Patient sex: F
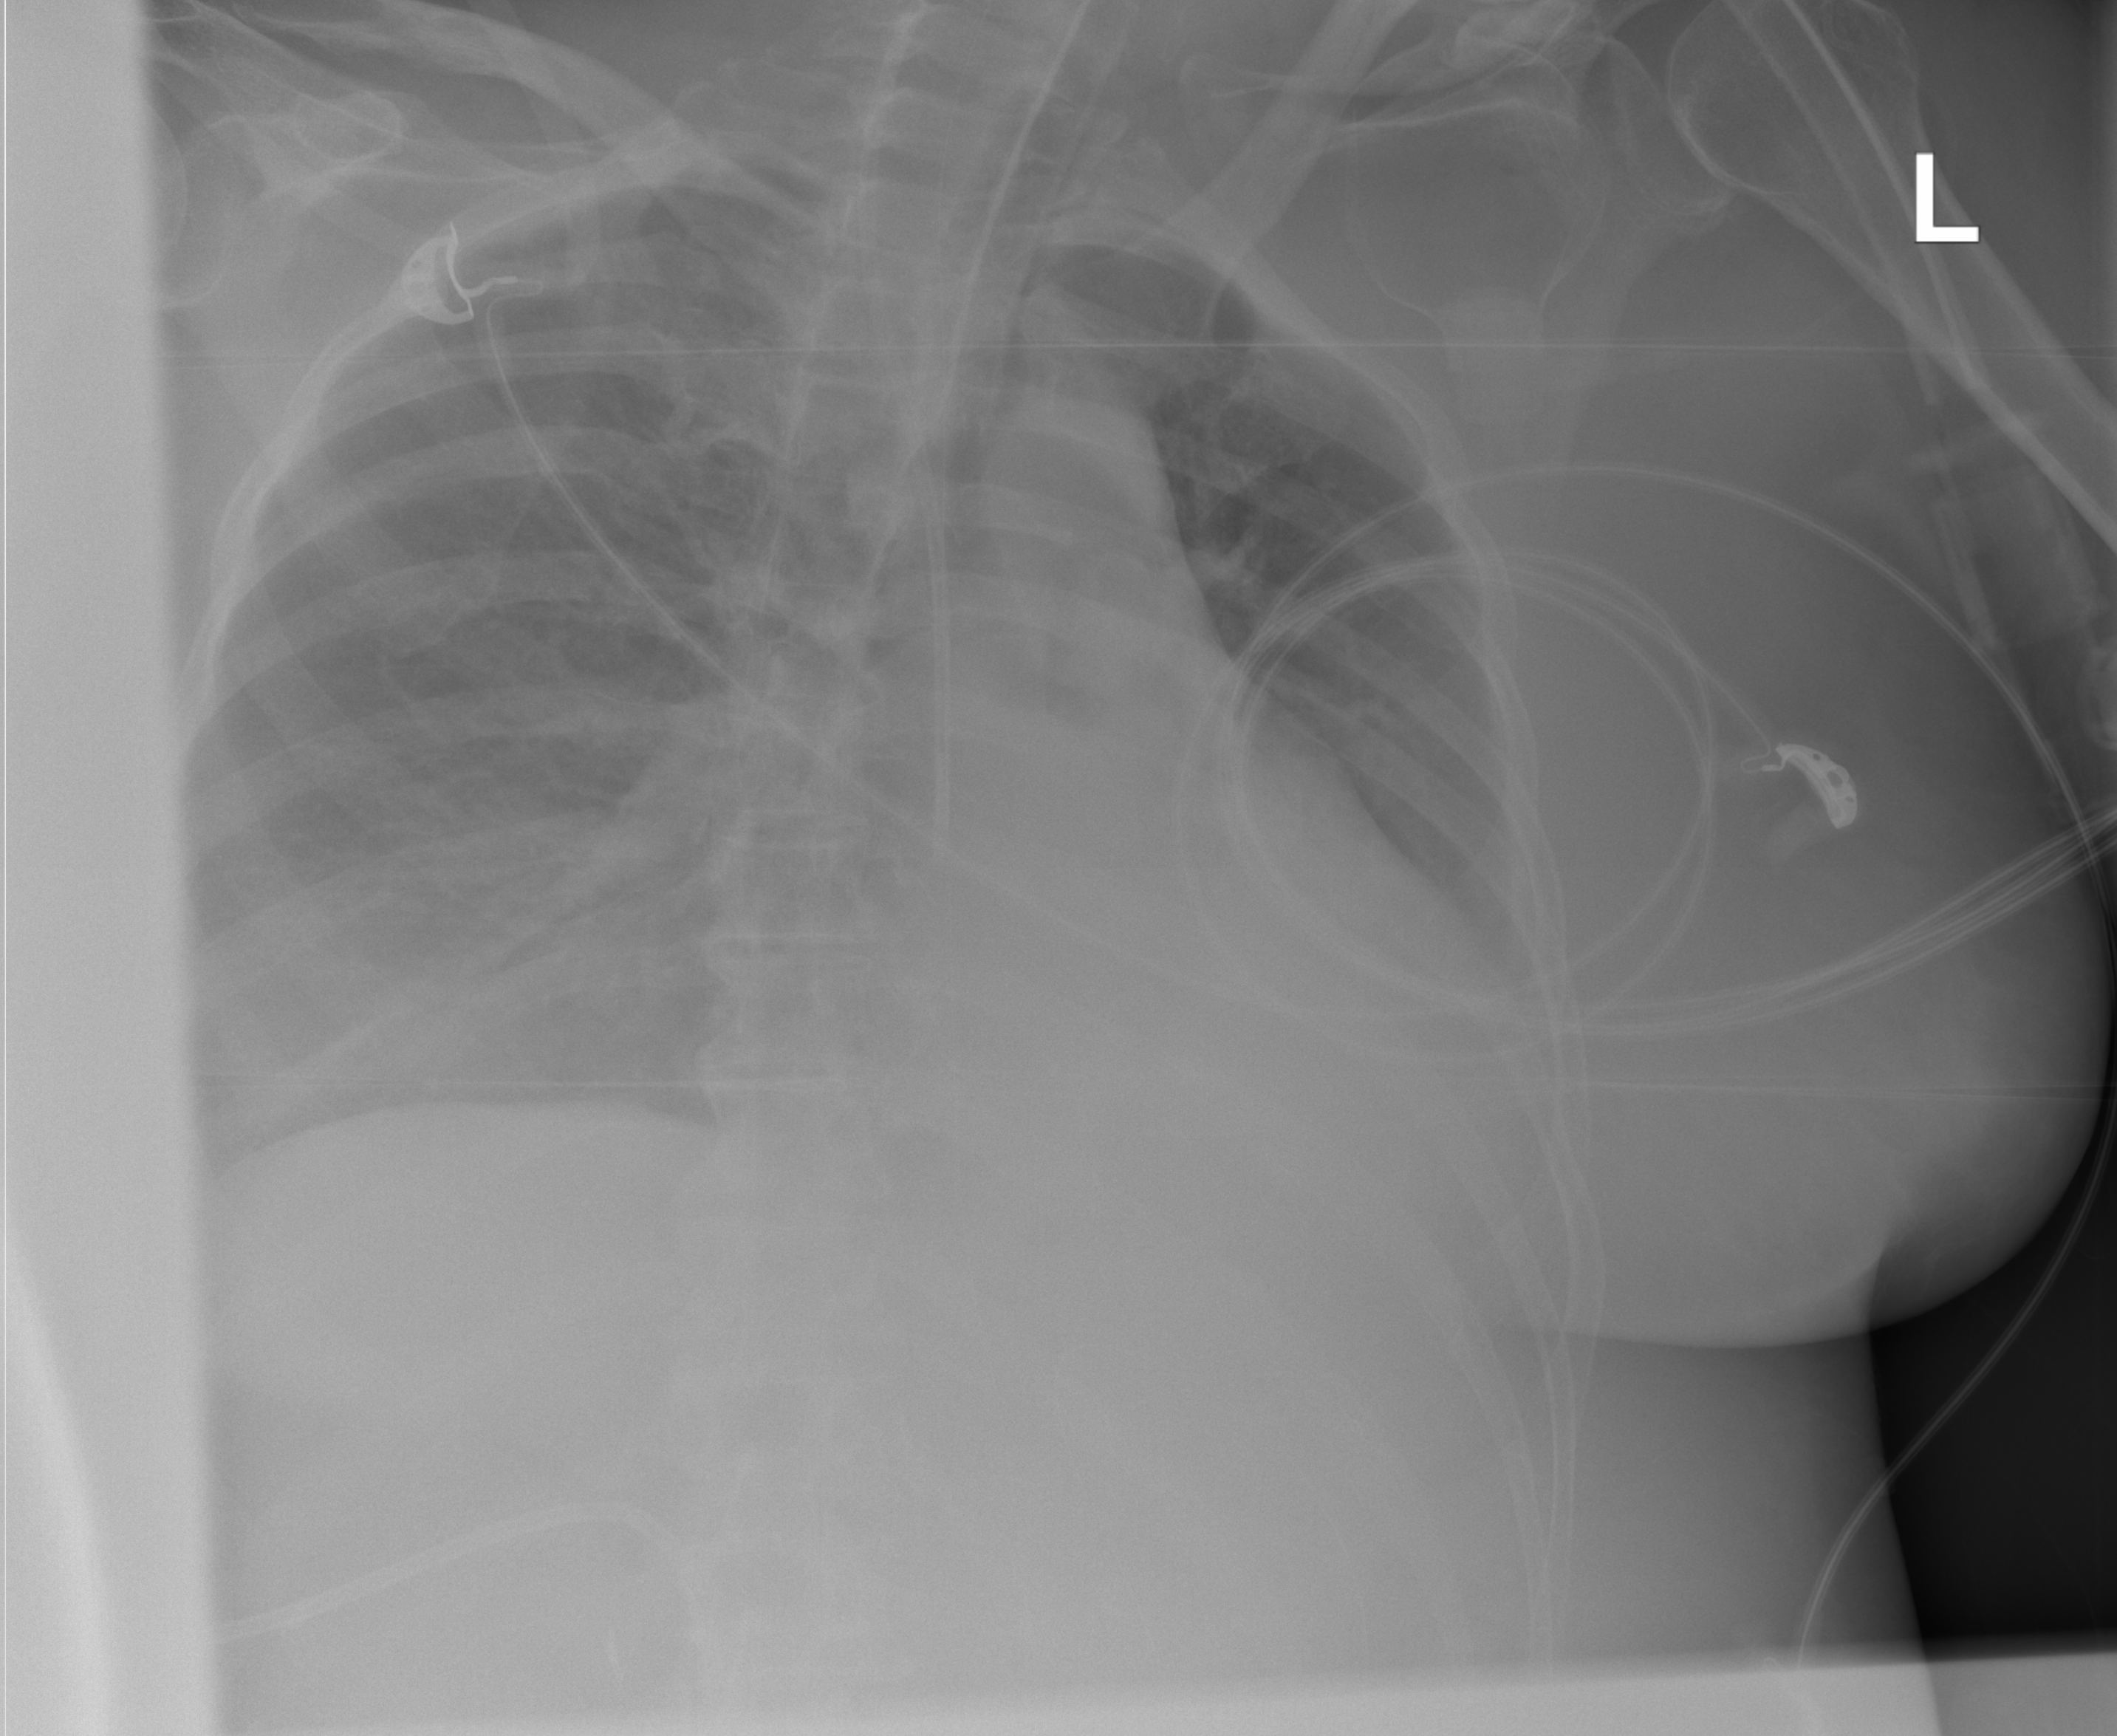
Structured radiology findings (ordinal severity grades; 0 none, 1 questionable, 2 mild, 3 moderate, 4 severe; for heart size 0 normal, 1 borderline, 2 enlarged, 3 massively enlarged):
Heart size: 0
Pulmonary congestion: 0
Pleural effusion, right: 0
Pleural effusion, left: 1
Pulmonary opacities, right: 0
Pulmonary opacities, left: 0
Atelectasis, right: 0
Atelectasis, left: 0